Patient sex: M
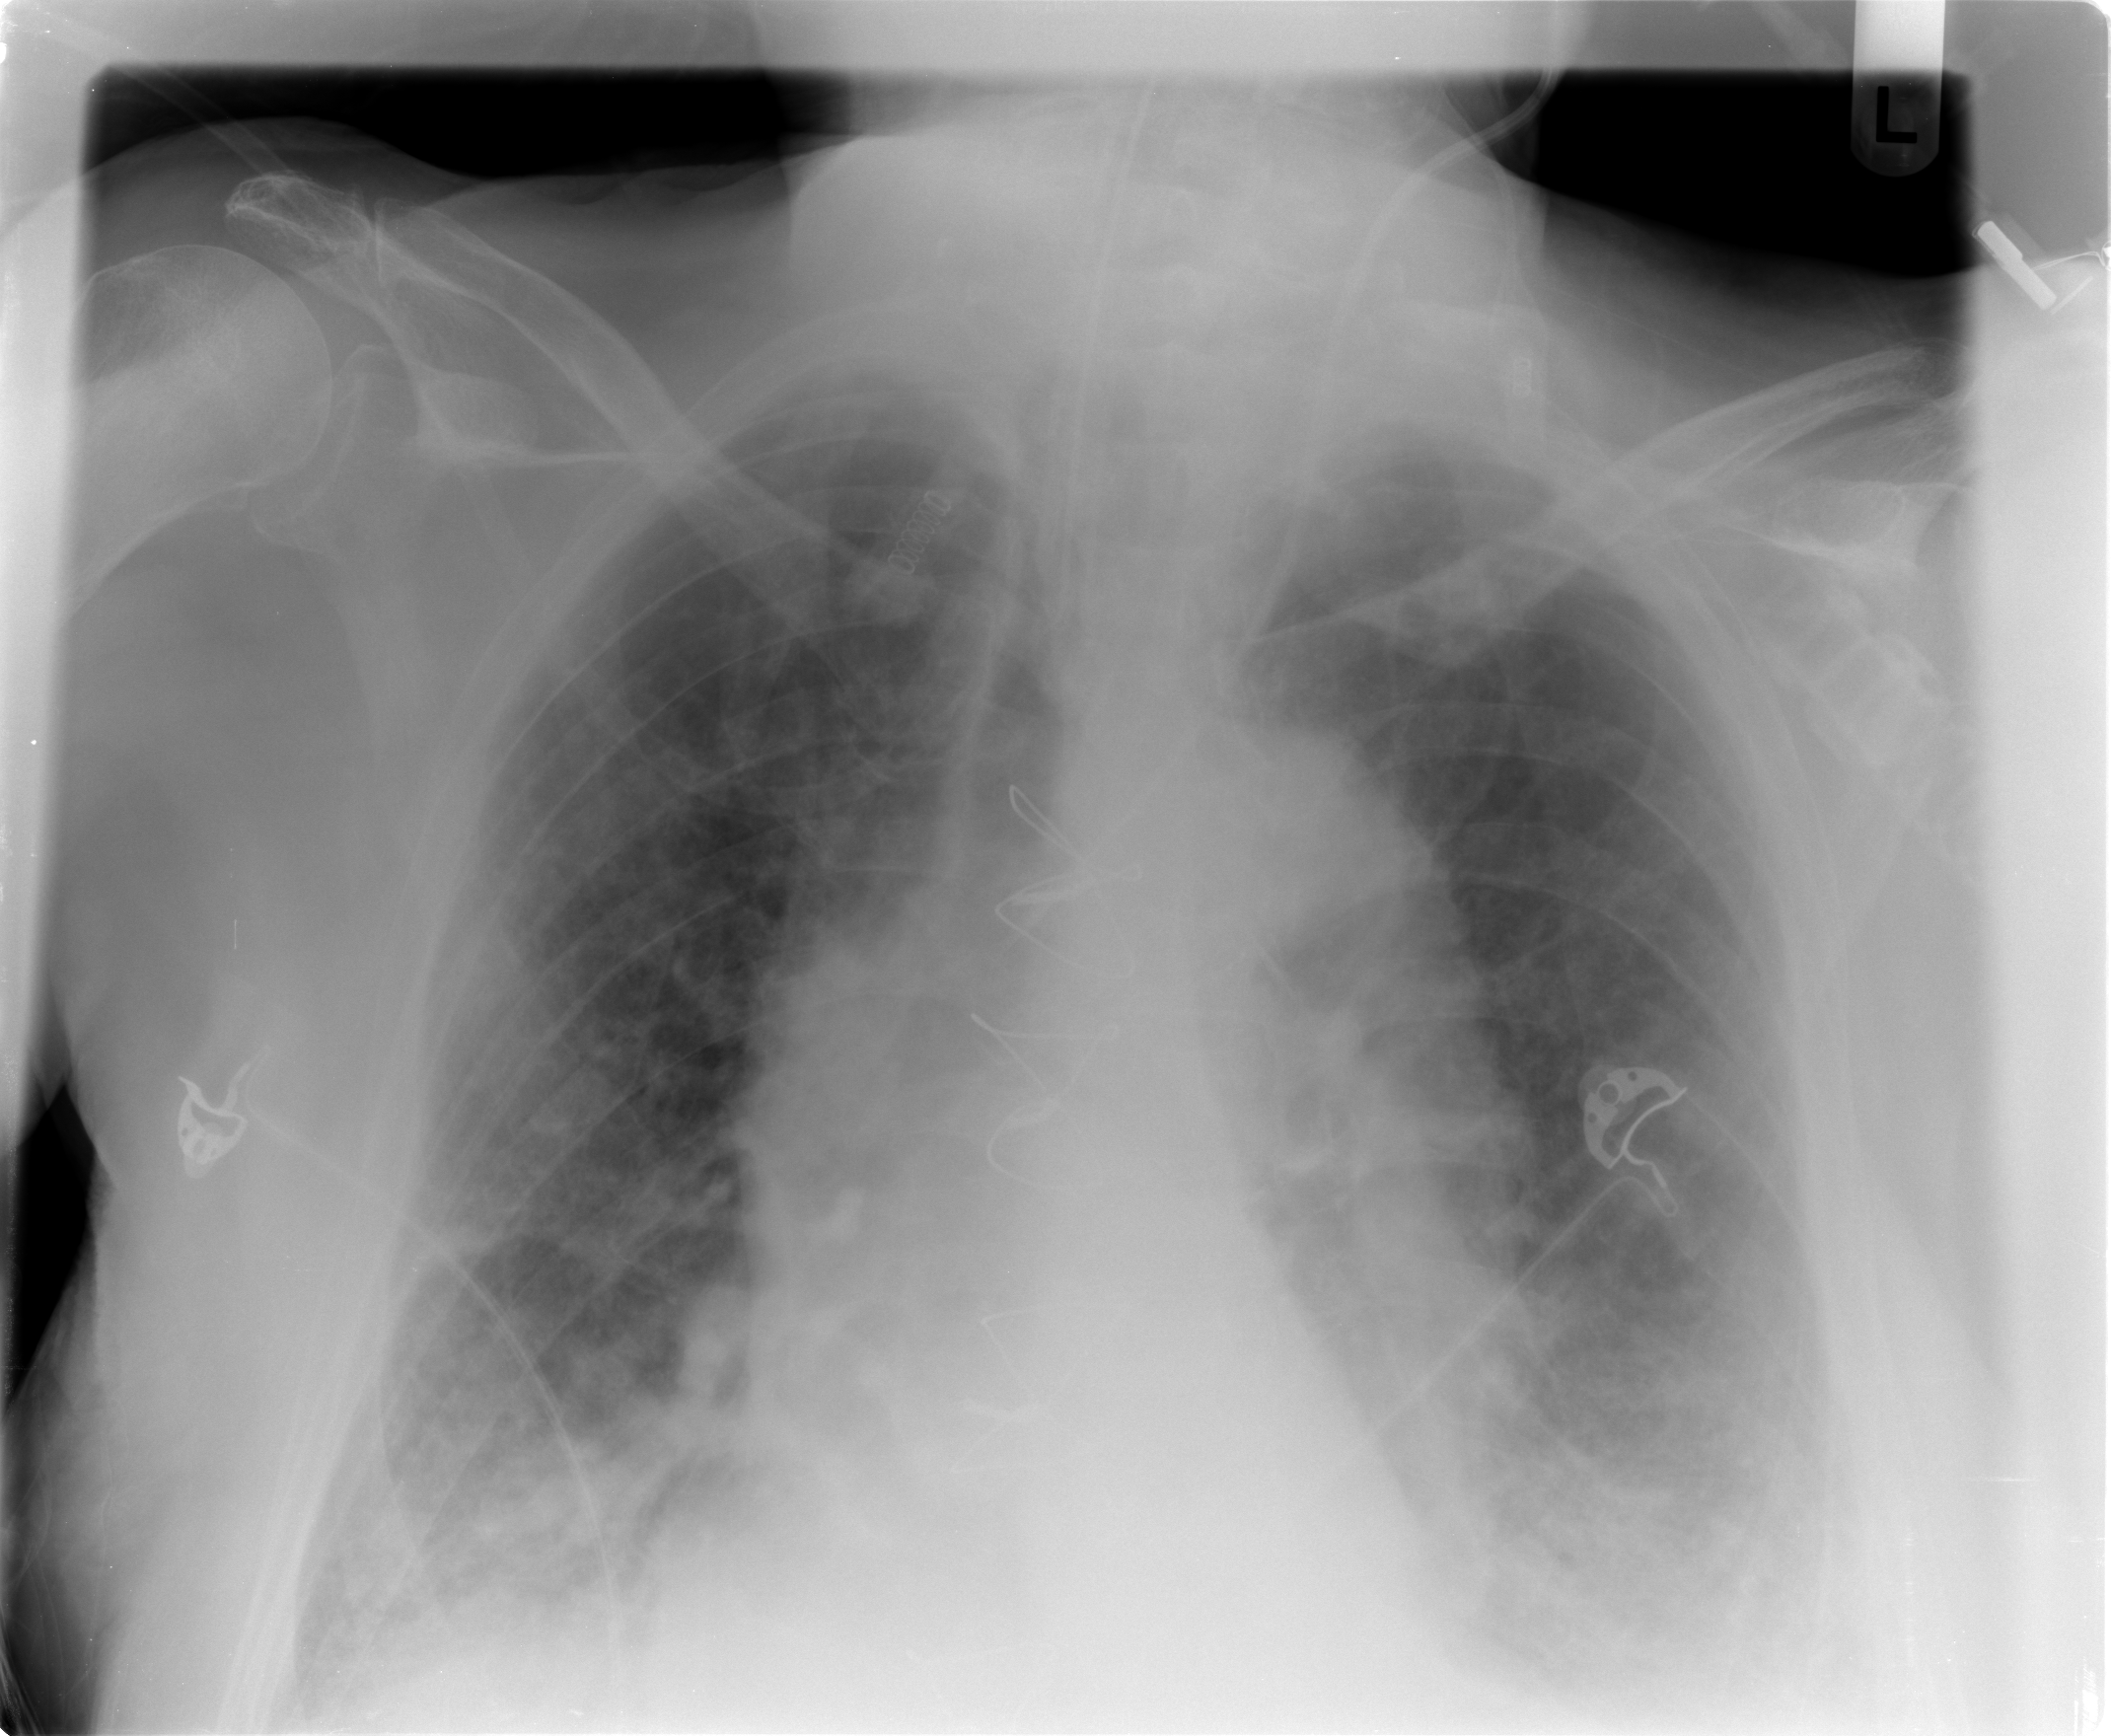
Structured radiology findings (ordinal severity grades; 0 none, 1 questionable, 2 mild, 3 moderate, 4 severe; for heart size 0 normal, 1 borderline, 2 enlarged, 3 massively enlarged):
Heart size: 2
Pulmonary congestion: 2
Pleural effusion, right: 2
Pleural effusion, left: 3
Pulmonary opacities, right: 2
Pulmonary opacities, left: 2
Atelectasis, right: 3
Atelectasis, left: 2